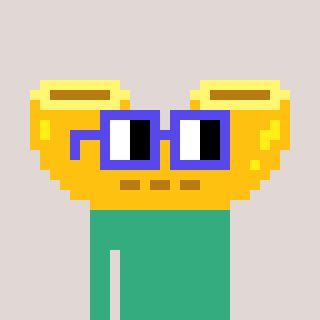
a pixel art character with square blue glasses, a macaroni-shaped head and a teal-colored body on a warm background